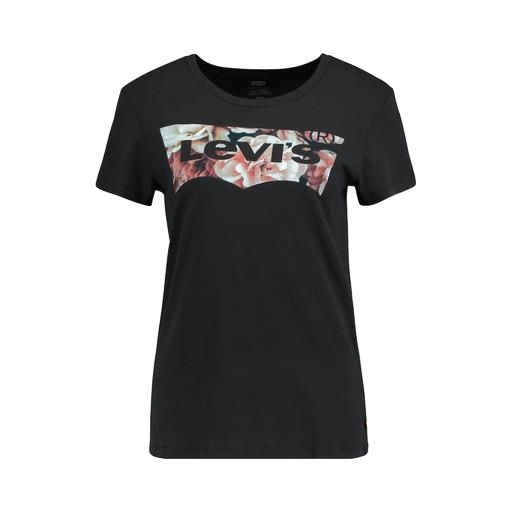
black graphic-print t-shirt, graphic tee, graphic tee shirt, white background